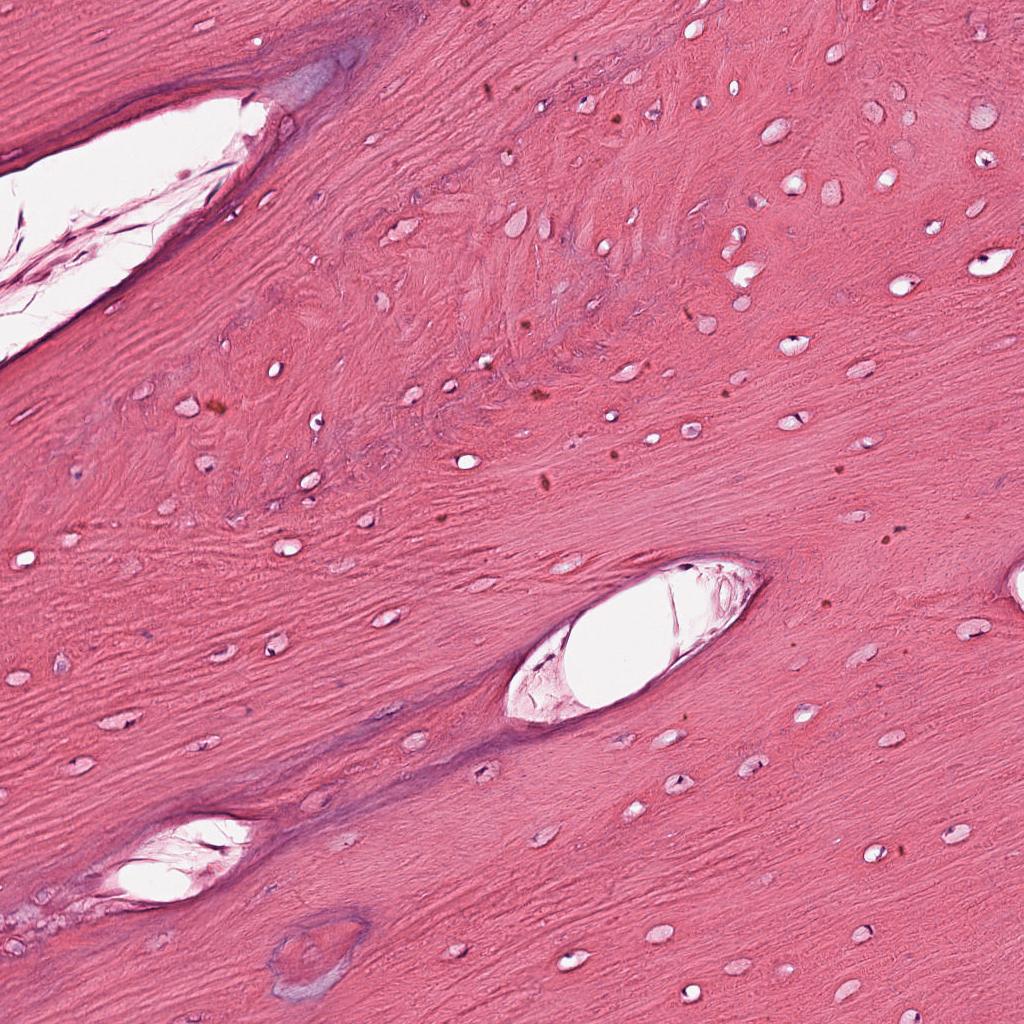
Label: Non-Tumor